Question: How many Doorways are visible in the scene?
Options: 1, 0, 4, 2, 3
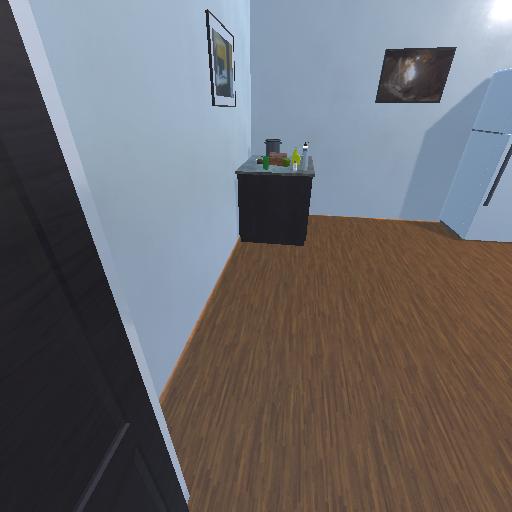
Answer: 1